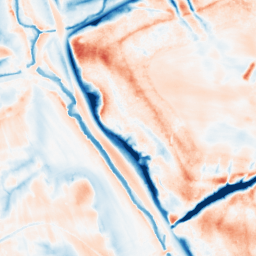
Category: multiscale
Decomposition family: dog_multiscale
Decomposition parameters: sigma_ratio: 1.6
n_scales: 6
base_sigma: 0.5
Upsampling method: quartic
Upsampling parameters: scale: 4
Upsampling scale: 4